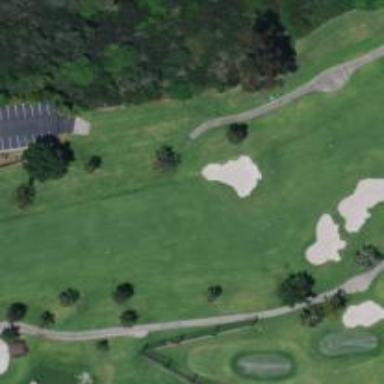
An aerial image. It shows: Path used for both walking and golf.